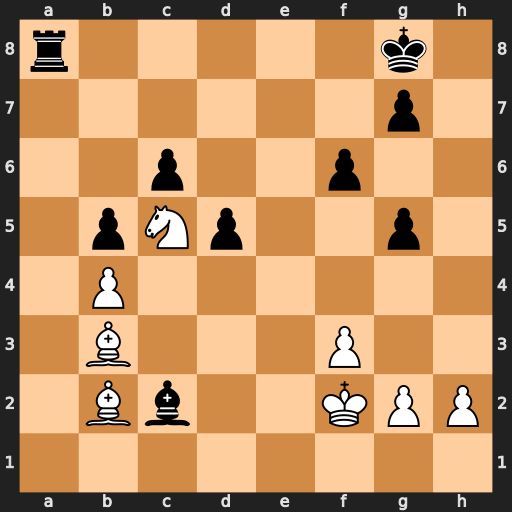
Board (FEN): r5k1/6p1/2p2p2/1pNp2p1/1P6/1B3P2/1Bb2KPP/8
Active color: w
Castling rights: -
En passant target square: -
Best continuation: Bxc2 Ra2 Nd3